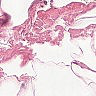
Metastatic tissue present: no